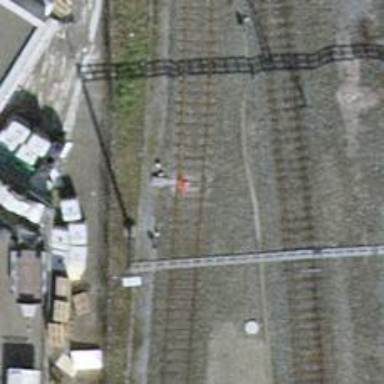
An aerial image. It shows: Railway siding for service.